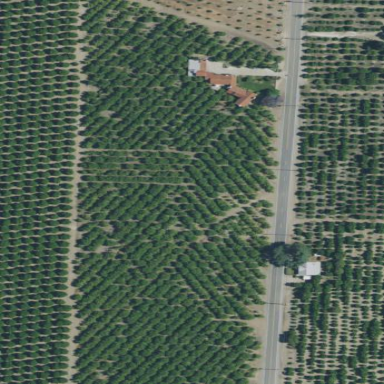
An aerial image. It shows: Orchard with lemon trees.